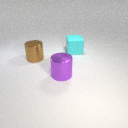
large purple metal cylinder to the right of large brown metal cylinder